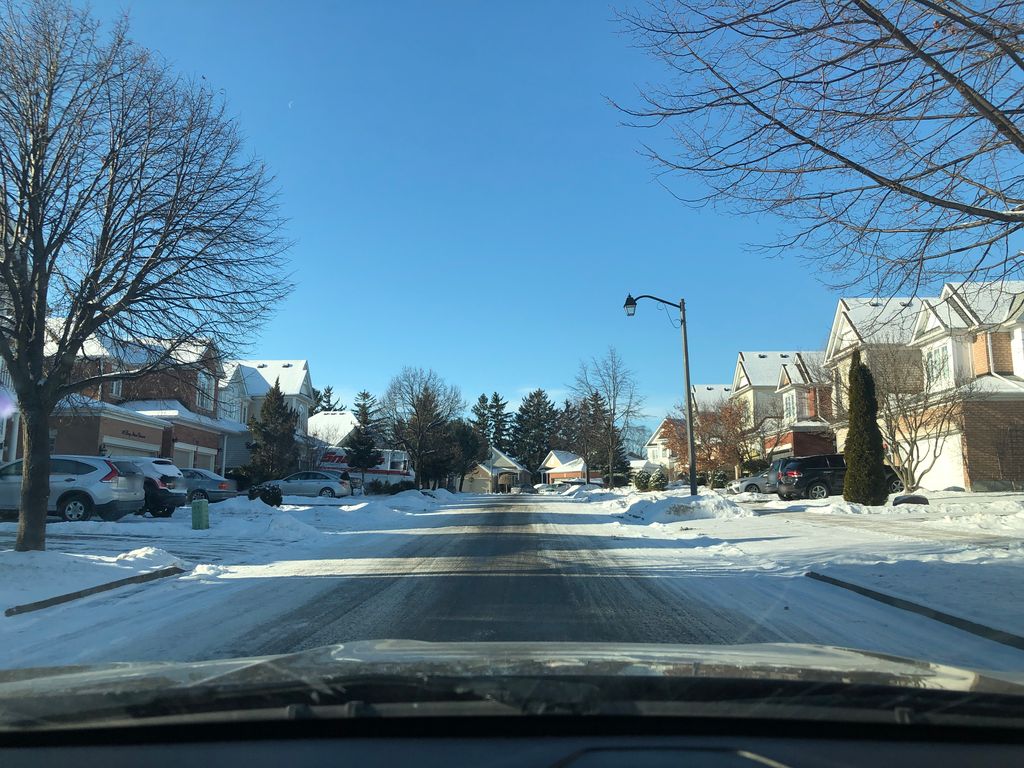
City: toronto